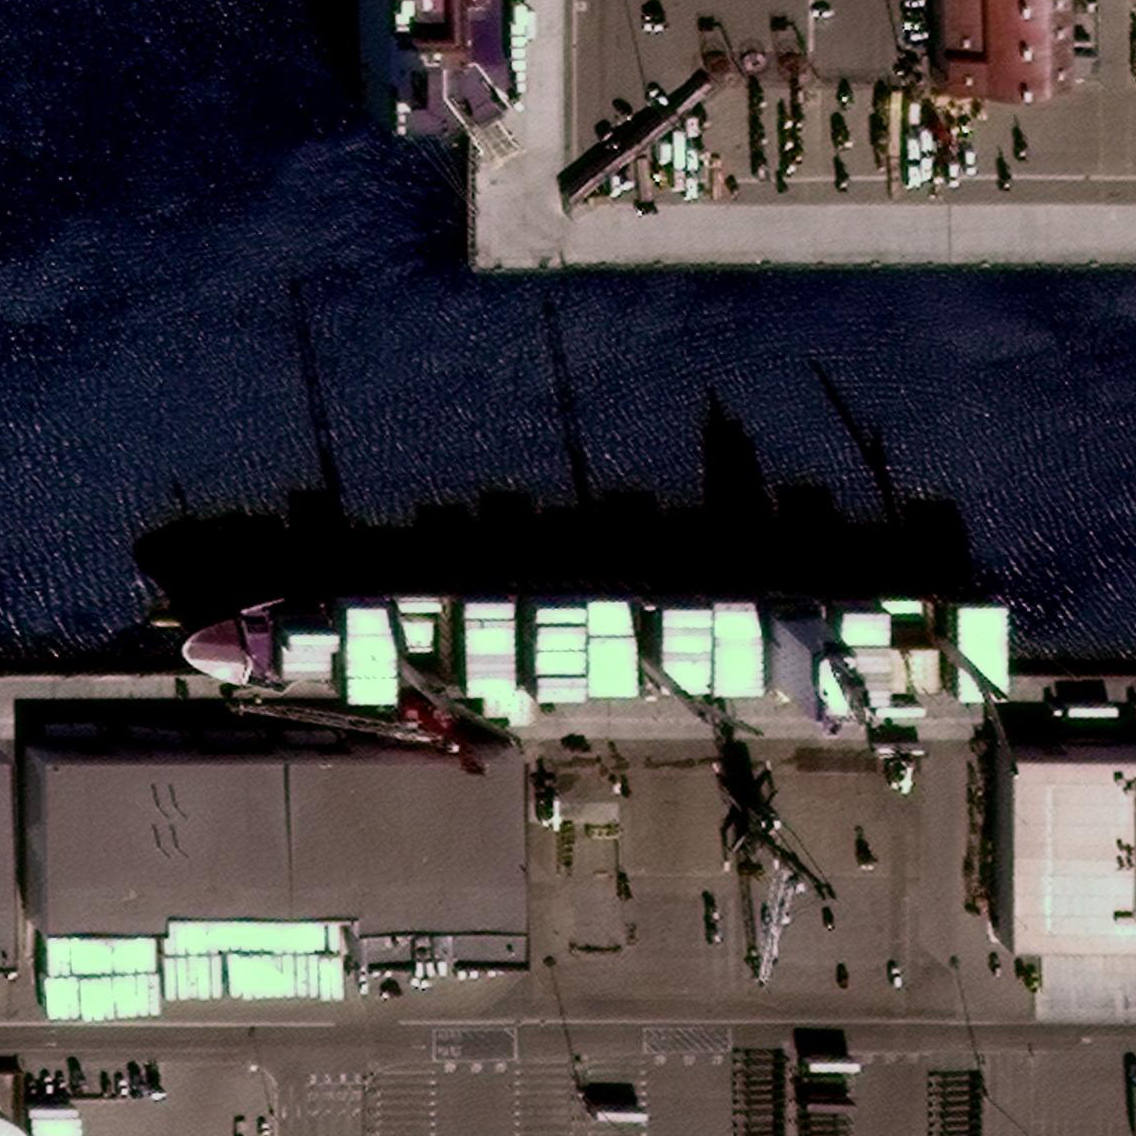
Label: Container_ship